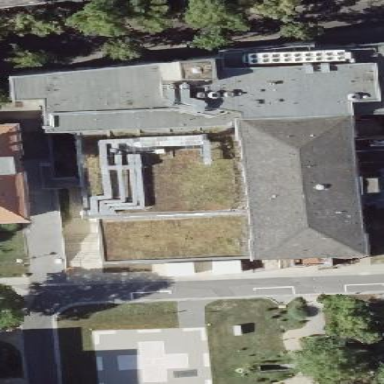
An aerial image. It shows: Hospital building.